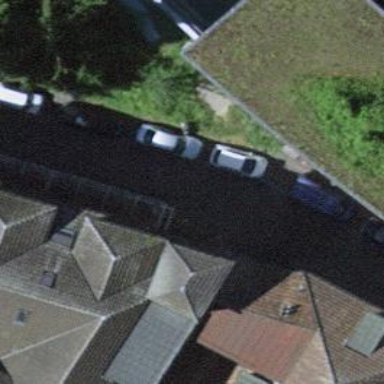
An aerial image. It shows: Asphalt parking lane.